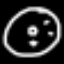
Label: donut